Question: I need to calculate PI with predefined precision using this formula:

So I ended up with this solution.
'''
private static double CalculatePIWithPrecision(int presicion)
{
if (presicion == 0)
{
return PI_ZERO_PRECISION;
}
double sum = 0;
double numberOfSumElements = Math.Pow(10, presicion + 2);
for (double i = 1; i < numberOfSumElements; i++)
{
sum += 1 / (i * i);
}
double pi = Math.Sqrt(sum * 6);
return pi;
}
'''
So this works correct, but I faced the problem with efficiency. It's very slow with precision values 8 and higher.
Is there a better (and faster!) way to calculate PI using that formula?
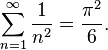
Answer: '''
double numberOfSumElements = Math.Pow(10, presicion + 2);
'''
I'm going to talk about this strictly in practical software engineering terms, avoiding getting lost in the formal math. Just practical tips that any software engineer should know.
First observe the complexity of your code. How long it takes to execute is strictly determined by this expression. You've written an algorithm, the value you calculate very rapidly goes up as increases. You quote the uncomfortable number, 8 produces 10^10 or a loop that makes calculations. Yes, you notice this, that's when computers starts to take seconds to produce a result, no matter how fast they are.
Exponential algorithms are , they perform very poorly. You can only do worse with one that has complexity, O(n!), that goes up even faster. Otherwise the complexity of many real-world problems.
Now, is that expression actually accurate? You can do this with an "elbow test", using a practical back-of-the-envelope example. Let's pick a precision of 5 digits as a target and write it out:
'''
1.0000 + 0.2500 + 0.1111 + 0.0625 + 0.0400 + 0.0278 + ... = 1.6433
'''
You can tell that the additions rapidly get smaller, it quickly. You can reason out that, once the next number you add gets small enough then it does very little to make the result more accurate. Let's say that when the next number is less than 0.00001 then it's time to stop trying to improve the result.
So you'll stop at 1 / (n * n) = 0.00001 => n * n = 100000 => n = sqrt(100000) => n ~= 316
Your expression says to stop at 10^(5+2) = 10,000,000
You can tell that you are off, looping entirely too often and not improving the accuracy of the result with the last 9.999 million iterations.
---
Time to talk about the real problem, too bad that you didn't explain how you got to such a drastically wrong algorithm. But surely you discovered when testing your code that it just was not very good at calculating a more precise value for pi. So you figured that by iterating more often, you'd get a better result.
Do note that in this elbow-test, it is also very important that you are able to calculate the additions with sufficient precision. I intentionally rounded the numbers, as though it was calculated on a machine capable of performing additions with 5 digits of precision. Whatever you do, the result can never be precise than 5 digits.
You are using the type in your code. Directly supported by the processor, it does not have infinite precision. The one and only rule you ever need to keep in mind is that calculations with are never more precise than 15 digits. Also memorize the rule for , it is never more precise than 7 digits.
So no matter what value you pass for , the result can be more precise than 15 digits. That is not useful at all, you already have the value of pi accurate to 15 digits. It is Math.Pi
The one thing you need to do to fix this is using a type that has more precision than . In fact, it needs to be a type that has precision, it needs to be at least as accurate as the value you pass. Such a type does not exist in the .NET framework. Finding a library that can provide you with one is a <URL> at SO.